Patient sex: M
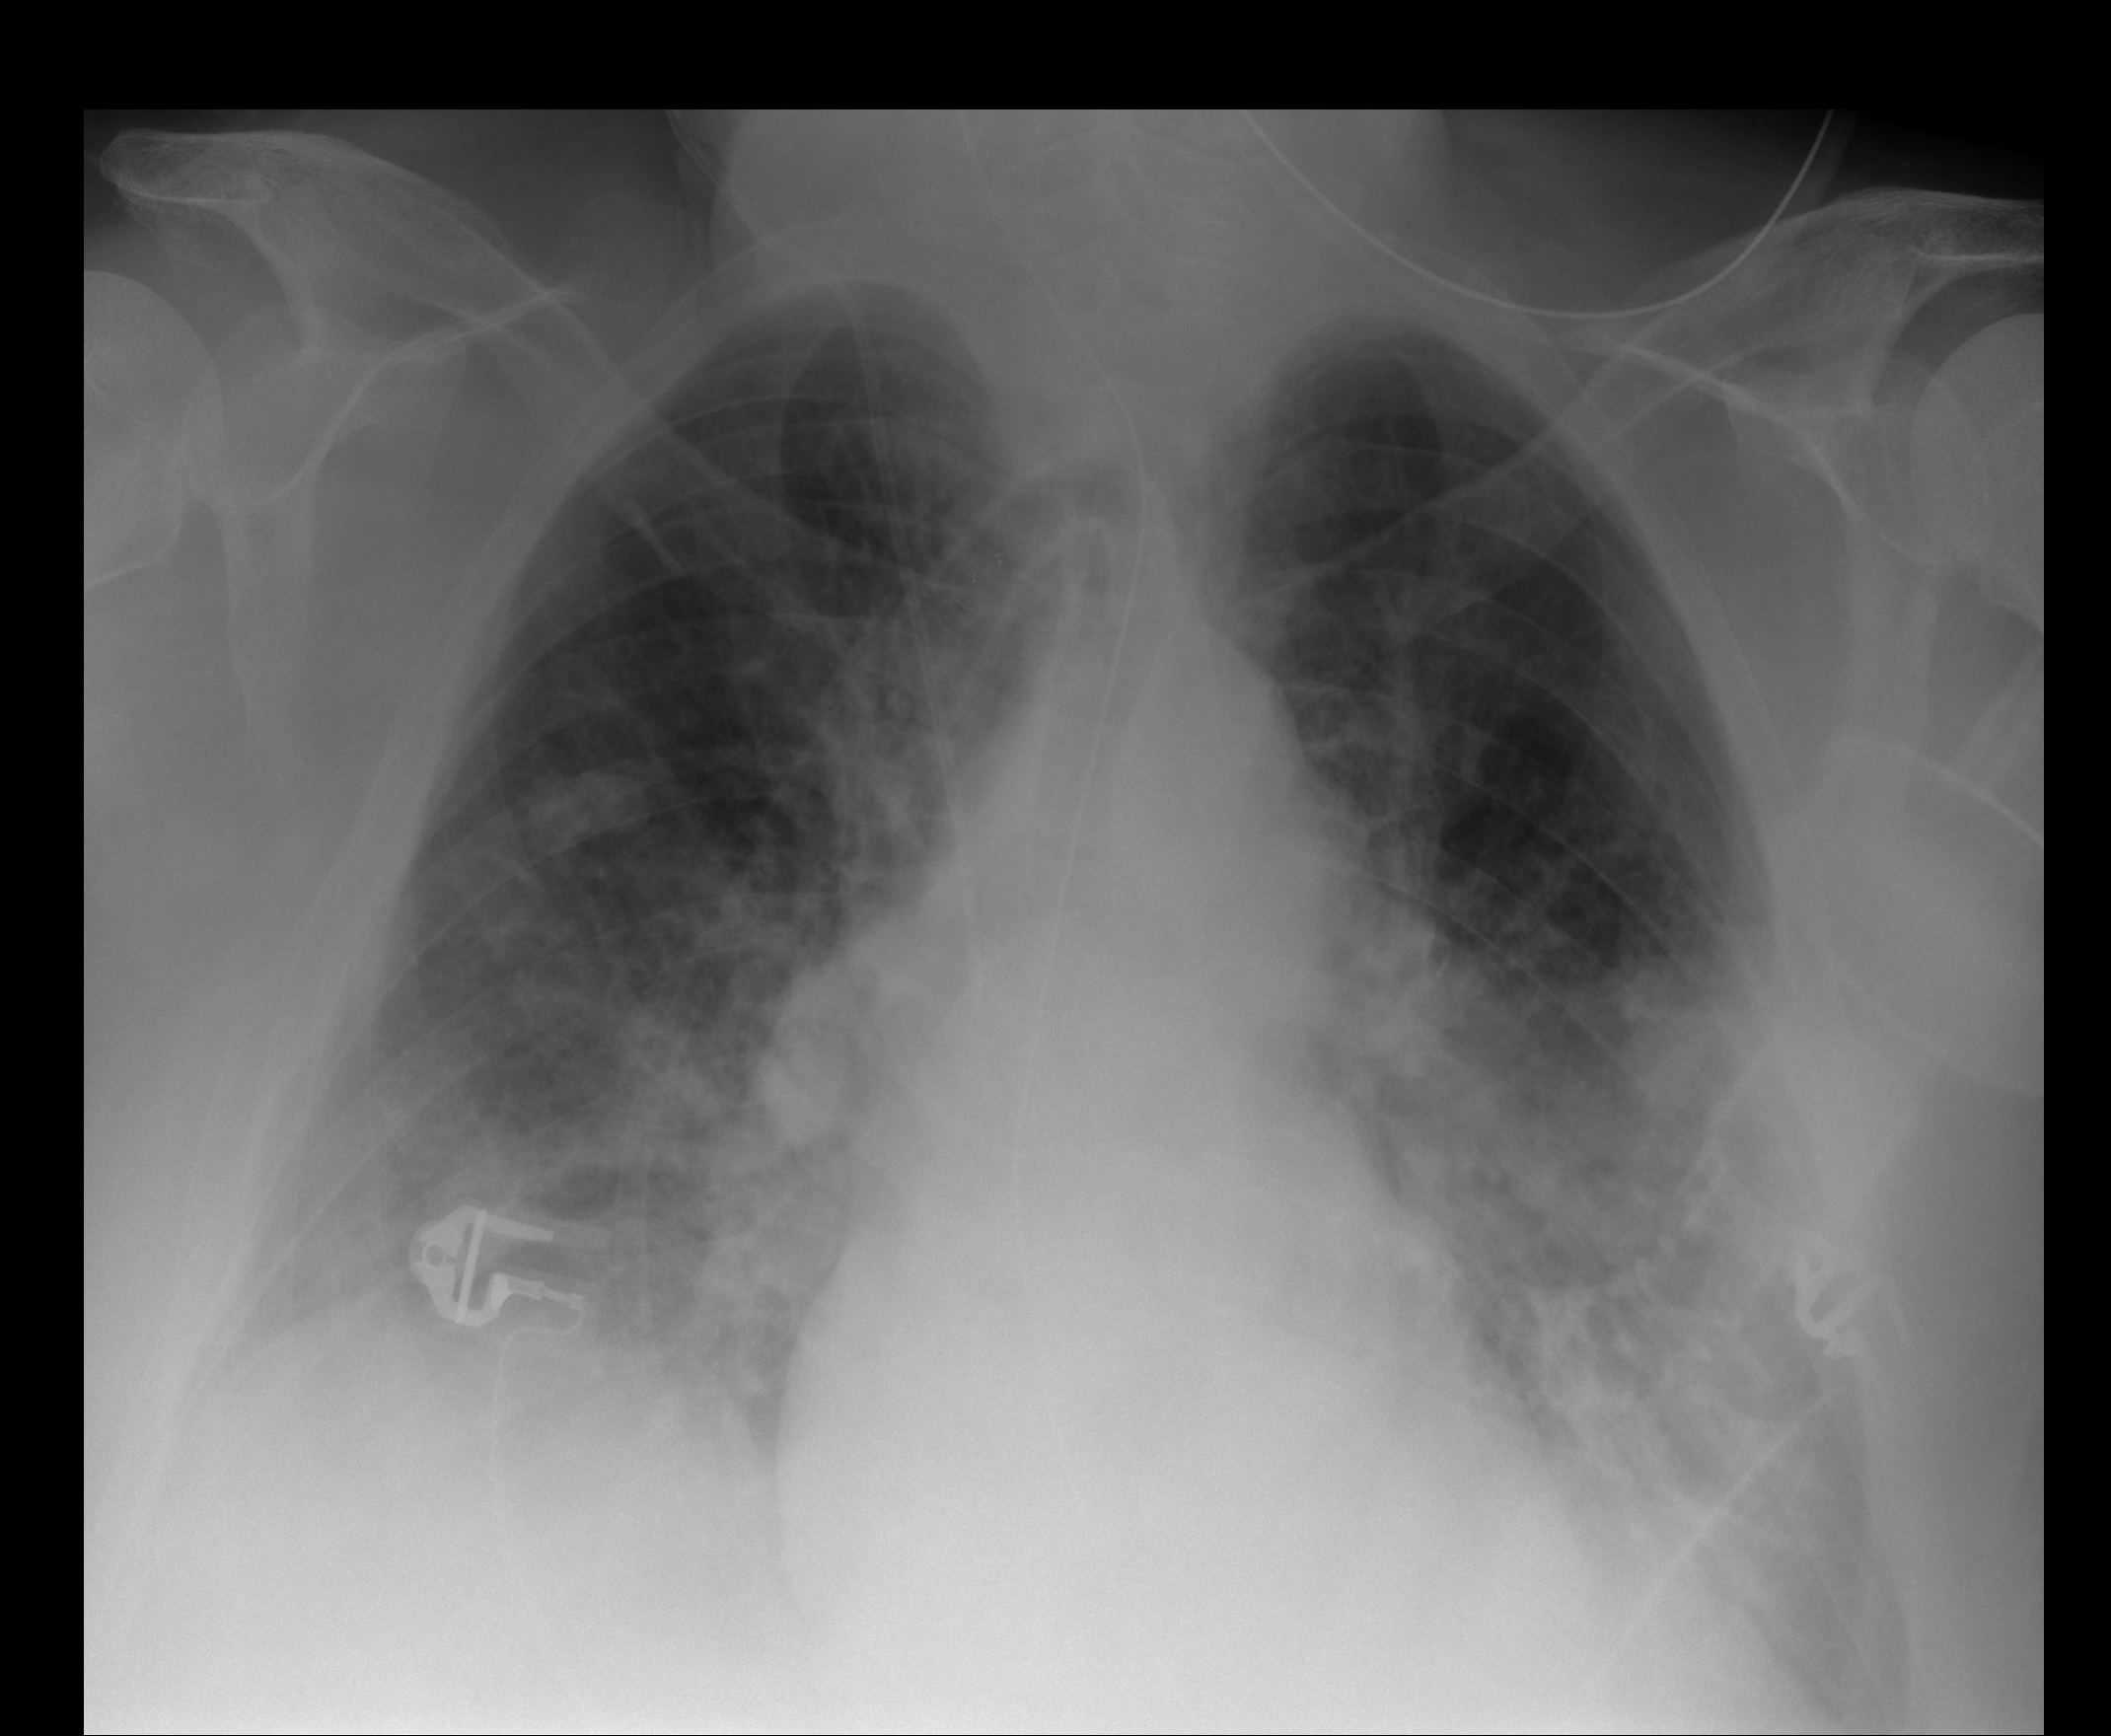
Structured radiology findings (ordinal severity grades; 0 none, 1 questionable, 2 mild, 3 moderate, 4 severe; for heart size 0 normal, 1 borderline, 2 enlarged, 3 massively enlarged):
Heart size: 2
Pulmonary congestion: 2
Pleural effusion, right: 1
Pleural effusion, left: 0
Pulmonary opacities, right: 2
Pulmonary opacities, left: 3
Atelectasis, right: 2
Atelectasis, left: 2